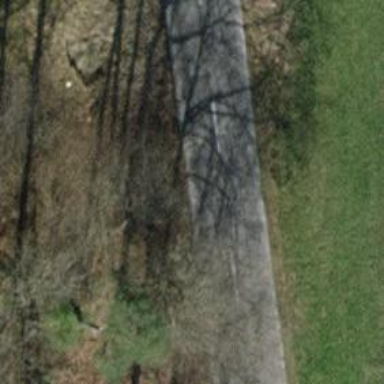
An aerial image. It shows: Tertiary road with asphalt surface.